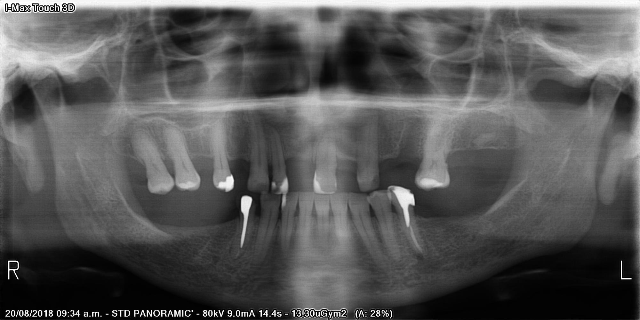
adult